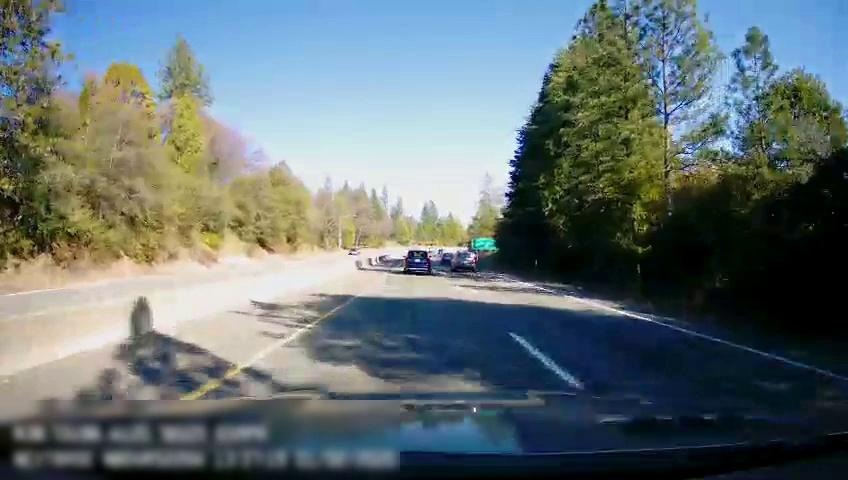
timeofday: Day
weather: Sunny
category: Drivable Space
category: Drivable Space
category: Vehicles | SUV
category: Vehicles | SUV
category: Vehicles | Car
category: Vehicles | Car
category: Lanes | Current Lane
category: Lanes | Current Lane
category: Lanes | Alternate Lane
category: Lanes | Opposite Lane
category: Traffic | Signs